Aerial crown-view tile of a tropical tree (Barro Colorado Island, Panama), acquired 20250317:
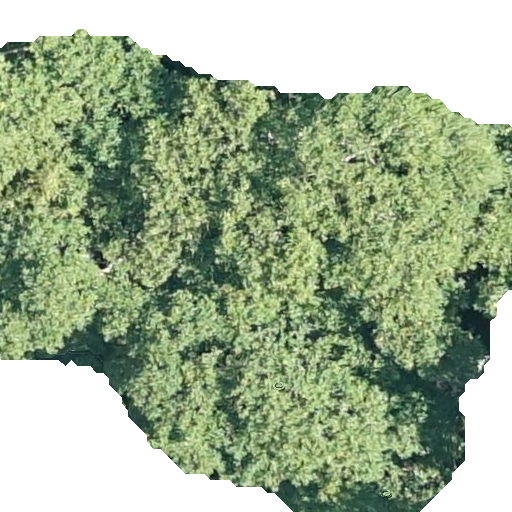
Species: Hieronyma alchorneoides
GBIF accepted scientific name: Hieronyma alchorneoides
Crown area: 334.812 m²